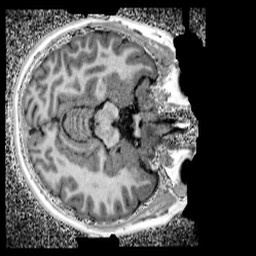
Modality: UNIT1_denoised
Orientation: axial
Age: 12
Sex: female
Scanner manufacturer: siemens
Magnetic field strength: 3 T
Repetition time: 4 s
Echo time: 0.00299 s